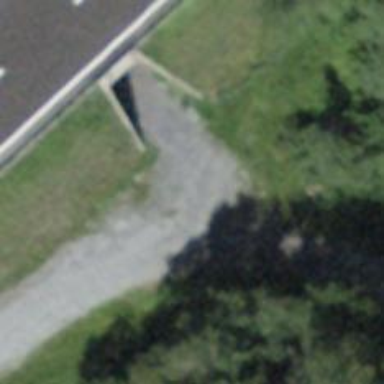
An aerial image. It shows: Track road with grade4 tracktype.